This grayscale image was formed by reshaping a rotor test-rig vibration snapshot into a 2-D grid. Diagnose the rotating machine from this image, choosing from: normal, misalignment, unbalance, looseness.
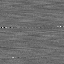
Answer: unbalance